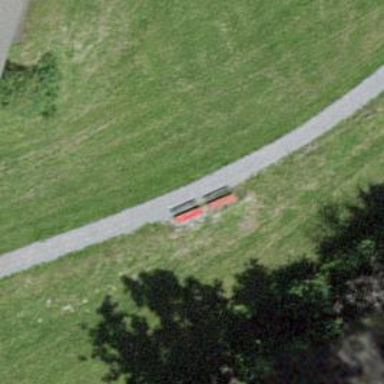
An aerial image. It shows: Bench.